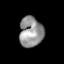
Tissue: prostate
Cell type: Epithelial cells
Senescence score: 0.3145
Nuclear area (px): 700
Mean DAPI intensity: 148.176